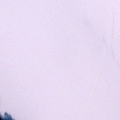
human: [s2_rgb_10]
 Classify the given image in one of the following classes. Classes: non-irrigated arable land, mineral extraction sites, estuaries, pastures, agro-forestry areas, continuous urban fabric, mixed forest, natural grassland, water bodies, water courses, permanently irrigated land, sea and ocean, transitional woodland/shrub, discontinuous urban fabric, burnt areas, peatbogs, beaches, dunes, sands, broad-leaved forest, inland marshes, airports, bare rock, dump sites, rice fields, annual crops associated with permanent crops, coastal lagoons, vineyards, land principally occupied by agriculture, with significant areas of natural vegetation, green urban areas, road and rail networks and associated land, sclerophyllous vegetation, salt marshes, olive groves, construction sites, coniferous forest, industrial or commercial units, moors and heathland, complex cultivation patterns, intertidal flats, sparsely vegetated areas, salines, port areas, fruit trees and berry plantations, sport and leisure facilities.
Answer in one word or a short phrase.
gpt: transitional woodland/shrub, water bodies